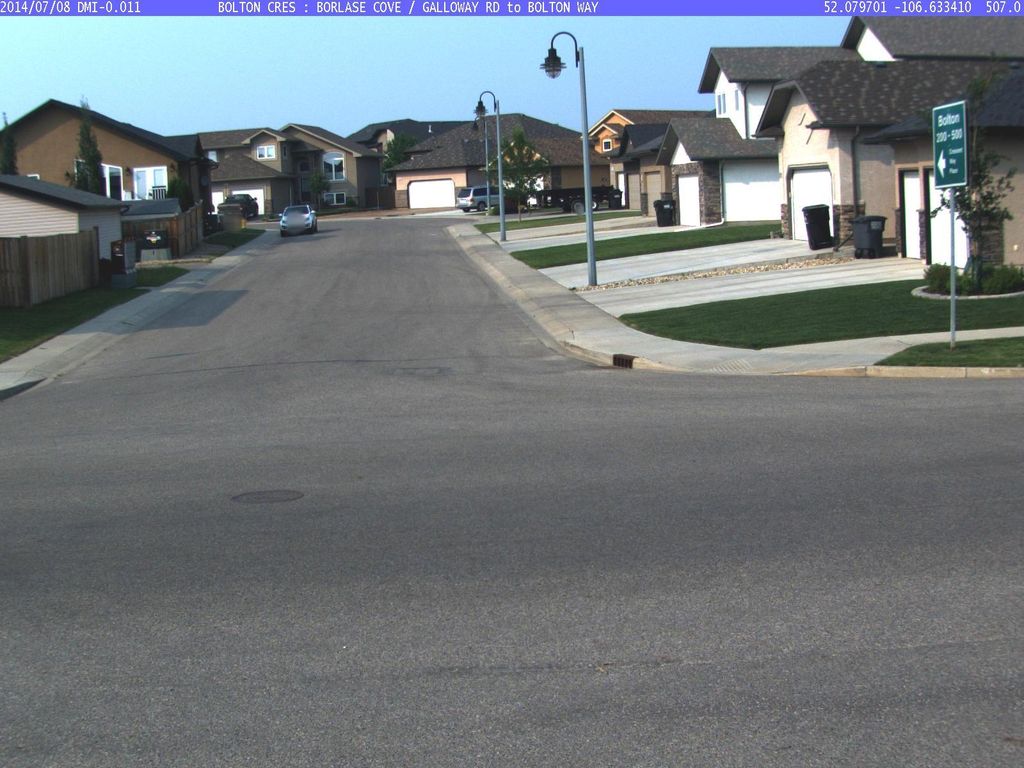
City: saskatoon